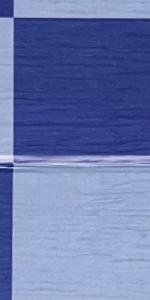
Label: Empty